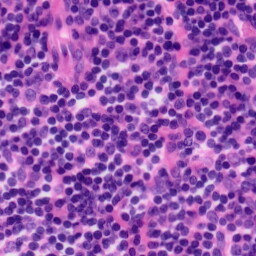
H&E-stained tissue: Tonsil